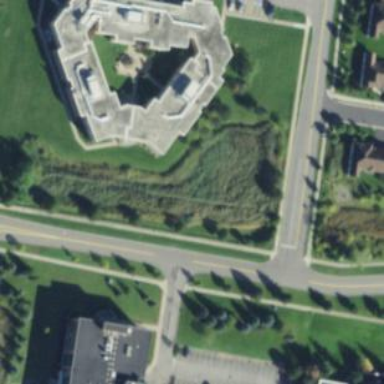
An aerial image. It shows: Nursing home building.